A bearing vibration time series has been folded into this square grayscale image, one row per segment of consecutive samples. Determine the bearing's health state. Answer with exactly one of: normal, inner_race, outer_race, ball.
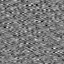
Answer: outer_race